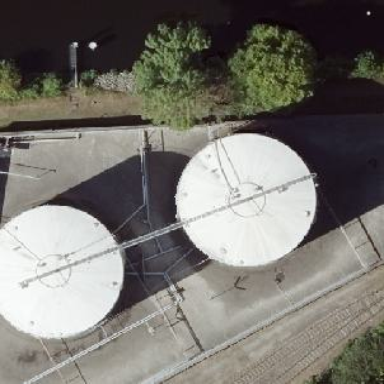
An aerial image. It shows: Storage tank created as man-made structure.